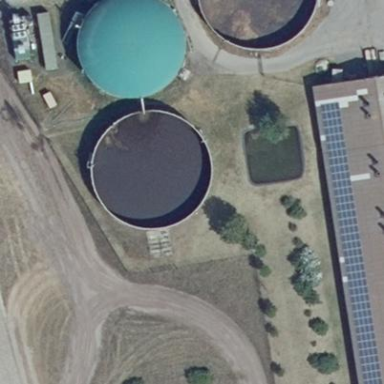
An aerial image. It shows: Building with storage tank.